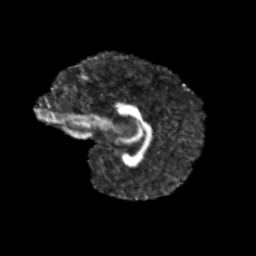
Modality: FA
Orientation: sagittal
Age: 11
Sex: female
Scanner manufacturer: siemens
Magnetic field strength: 3 T
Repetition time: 3.8 s
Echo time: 0.07 s